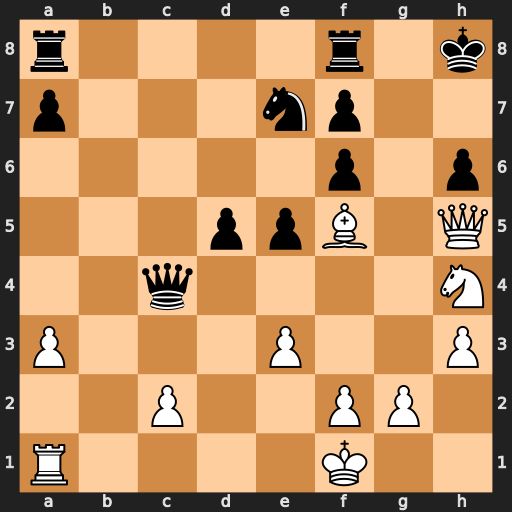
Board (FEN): r4r1k/p3np2/5p1p/3ppB1Q/2q4N/P3P2P/2P2PP1/R4K2
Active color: w
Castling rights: -
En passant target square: -
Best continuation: Bd3 Qxh4 Qxh4